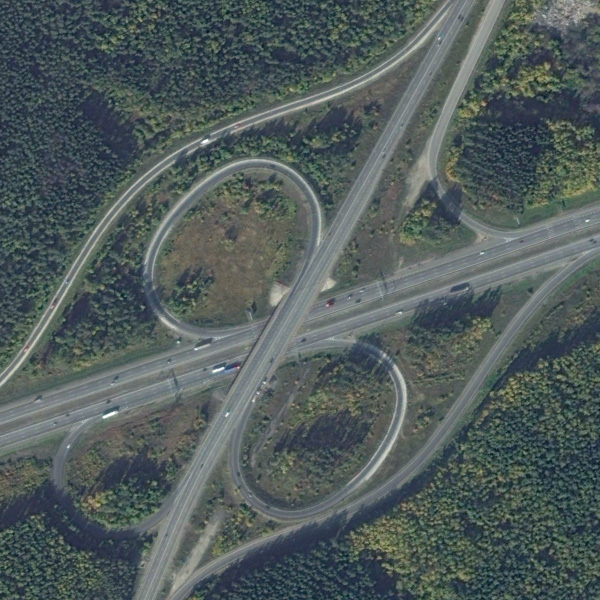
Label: Viaduct